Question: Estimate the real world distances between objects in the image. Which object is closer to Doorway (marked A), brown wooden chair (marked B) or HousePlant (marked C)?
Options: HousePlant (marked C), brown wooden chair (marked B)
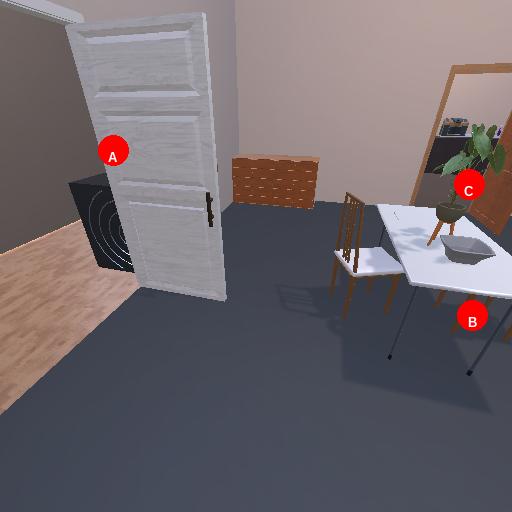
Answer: HousePlant (marked C)